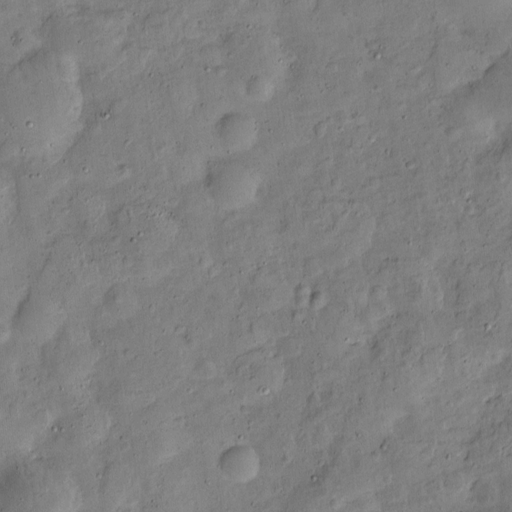
Objects detected: cone